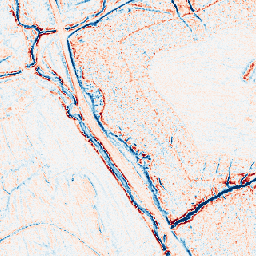
Category: edge_preserving
Decomposition family: anisotropic_diffusion
Decomposition parameters: iterations: 5
kappa: 30
gamma: 0.2
Upsampling method: nearest
Upsampling parameters: scale: 8
Upsampling scale: 8